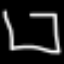
Label: square